Question: I am trying to install 'hadoop 1.1.2' on window machine with 'cygwin'.
From on-line videos and tutorials, I have set up all most everything.
Now problem is when i try to create folder with commands
'''
cd /usr/local/hadoop-1.1.2/bin --> this works proper and set proper path then
./hadoop dfs -mkdir input --> when this execute i get error
'''
in error i get issue related to 'JAVA_HOME' path is not set proper also show me text like '/Java/jre7/bin/bin/java' which looks wrong path.
but i have set 'JAVA_HOME' path properly its here,

I have set same path with '/bin' in 'path' variable.
I don't know where i have made mistake.
full Error
'''
./hadoop: line 320: C:/Java/jre7/bin/bin/java: No such file or directory
./hadoop: line 390: C:/Java/jre7/bin/bin/java: No such file or directory
./hadoop: line 390: exec: C:/Java/jre7/bin/bin/java: cannot execute: No such file or directory
'''
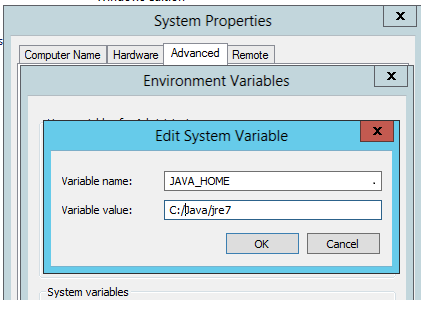
Answer: problems with its solution
first is 'JAVA_PATH' issue
Note: Have to use 'JDK' not 'JRE'.
For Hadoop try to use folder name without space
In Environment variable
> JAVA_HOME = C:\Java\jdk1.7.0_25
In 'path' variable add below code with othres with ';'sepration
> %JAVA_HOME%\bin
In 'hadoop-env.sh' file (you can find this file from 'C:\cygwin\usr\local\hadoop-1.1.2\conf' if you are using windows machine).
Note that, remove '#' from starting of line and USE '\\' twice in file
> export JAVA_HOME=C:\\Java\\jdk1.7.0_25
if everything OK with JAVA_PATH you can check from 'CYGWIN' consol
try below code to get 'javaPath' which 'hadoop' will use
> echo $JAVA_HOME
here you will get java version path
also can set 'JAVAPATH' from runtime,try below code on 'CYGWIN' treminal
> export JAVA_HOME=C:/JAVA/Jdk1.7.0_25
first of all Note that when you start with 'hadoop' installation use same 'USER' for 'MASTER' and 'SALVE'.
If you have different user then have to generate one extra file with name 'config'(without extension)
if your 'MASTER's' machine name is 'jubin-pc' and username is 'jubinp' and 'SLAVES' machine name is 'trainees11' and username is 'trainees'(have to do vice-verse for both)
config file(for MASTER) Location 'C:\cygwin\home\jubinp\.ssh\'
'''
Host trainees11
User trainees
'''
config file(for SLAVE) Location 'C:\cygwin\home\trainees\.ssh\'
'''
Host jubin-pc
User jubinp
'''